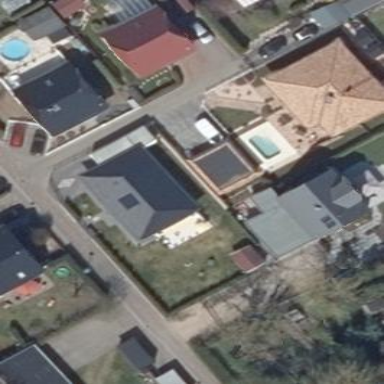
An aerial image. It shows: Detached building.